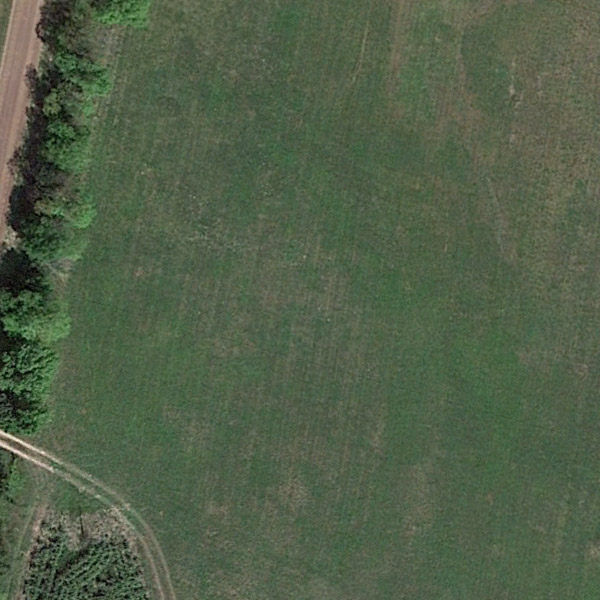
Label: Meadow